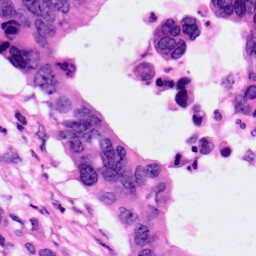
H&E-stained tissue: Pancreatic